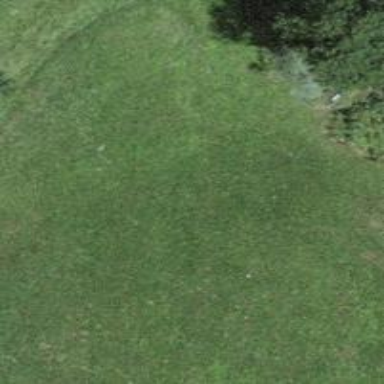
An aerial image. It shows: Path covered in grass.